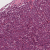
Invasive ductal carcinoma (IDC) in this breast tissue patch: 1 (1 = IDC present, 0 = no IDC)